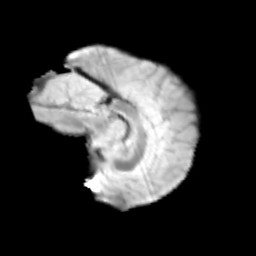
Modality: T2w
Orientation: sagittal
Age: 12
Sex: male
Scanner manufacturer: siemens
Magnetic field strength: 3 T
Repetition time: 3.8 s
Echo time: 0.07 s